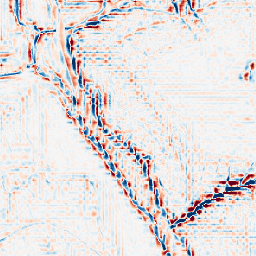
Category: wavelet
Decomposition family: wavelet_dwt
Decomposition parameters: wavelet: db2
level: 3
Upsampling method: lanczos
Upsampling parameters: scale: 4
Upsampling scale: 4